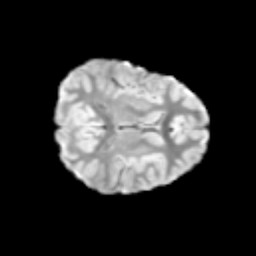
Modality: T2w
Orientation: axial
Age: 9
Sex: female
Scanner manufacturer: siemens
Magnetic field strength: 3 T
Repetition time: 3.8 s
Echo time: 0.07 s